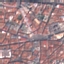
Land use / land cover: Residential